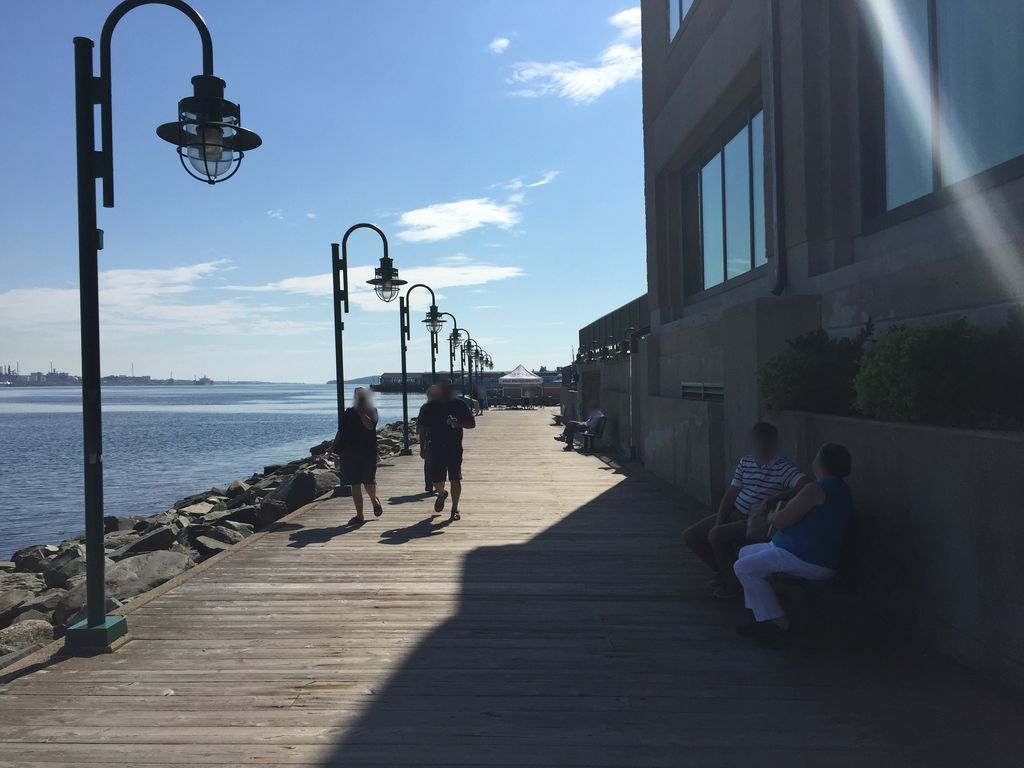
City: halifax